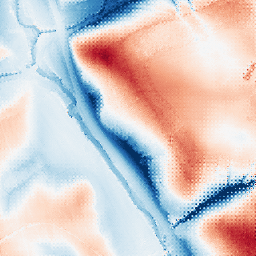
Category: trend_removal
Decomposition family: local_polynomial
Decomposition parameters: window_size: 101
degree: 3
Upsampling method: regularized
Upsampling parameters: scale: 2
lambda_reg: 0.1
Upsampling scale: 2